Field crop: tomato
Growth stage: 2
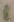
Species: solanum